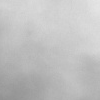
Atmospheric dust classification: dusty